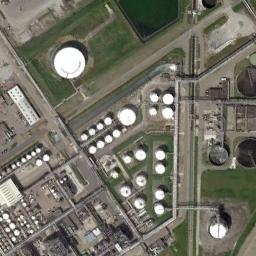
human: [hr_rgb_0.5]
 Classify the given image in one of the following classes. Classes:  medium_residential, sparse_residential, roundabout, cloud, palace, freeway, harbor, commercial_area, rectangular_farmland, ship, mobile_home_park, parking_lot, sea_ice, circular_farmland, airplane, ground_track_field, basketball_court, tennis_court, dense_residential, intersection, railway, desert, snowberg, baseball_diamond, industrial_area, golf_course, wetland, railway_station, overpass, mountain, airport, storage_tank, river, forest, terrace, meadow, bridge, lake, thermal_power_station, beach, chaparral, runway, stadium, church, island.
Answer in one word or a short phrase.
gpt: storage_tank